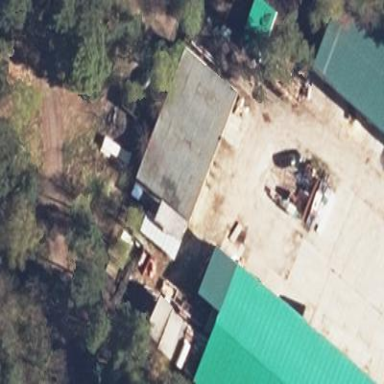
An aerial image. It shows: Industrial building.